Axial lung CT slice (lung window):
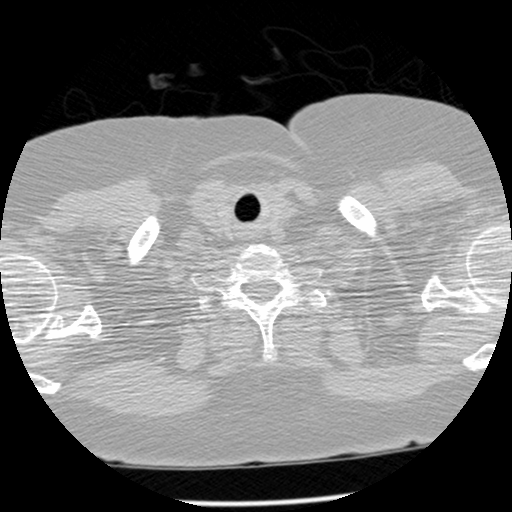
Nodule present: no